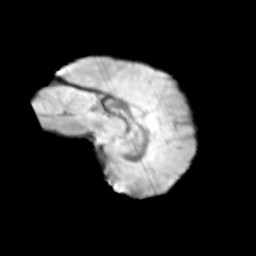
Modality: T2w
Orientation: sagittal
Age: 9
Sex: female
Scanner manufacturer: siemens
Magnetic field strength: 3 T
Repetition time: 3.8 s
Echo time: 0.07 s